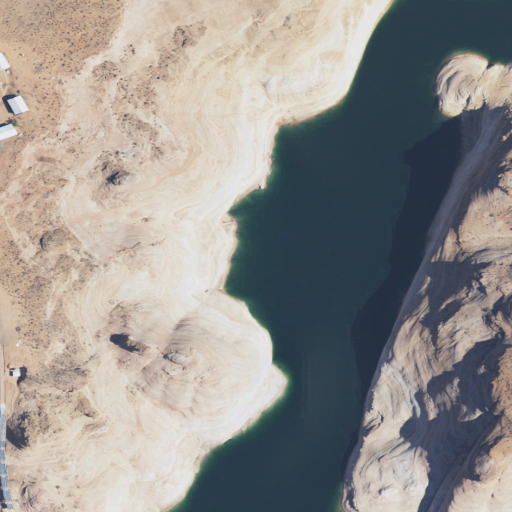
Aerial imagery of valley in Utah named Dangling Rope Canyon containing shrub, open water, barren land, grassland, and open development